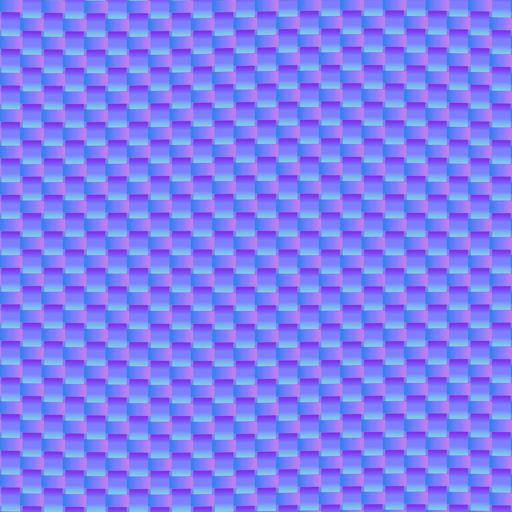
fabric green light plastic white